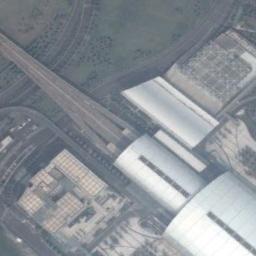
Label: railway_station